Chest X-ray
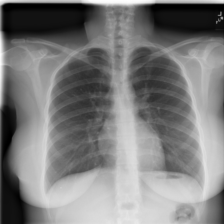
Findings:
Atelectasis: negative
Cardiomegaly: negative
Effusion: negative
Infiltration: negative
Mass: negative
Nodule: negative
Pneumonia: negative
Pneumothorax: negative
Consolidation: negative
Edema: negative
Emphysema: negative
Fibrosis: negative
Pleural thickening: negative
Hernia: negative